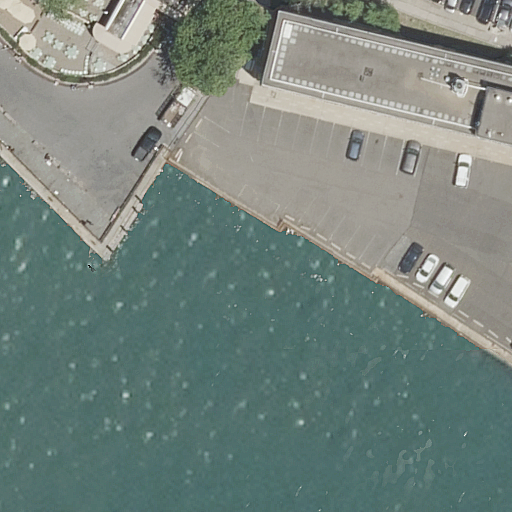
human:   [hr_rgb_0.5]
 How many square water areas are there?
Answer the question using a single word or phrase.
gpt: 0

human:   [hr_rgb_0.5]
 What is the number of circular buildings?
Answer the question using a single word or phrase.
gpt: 0

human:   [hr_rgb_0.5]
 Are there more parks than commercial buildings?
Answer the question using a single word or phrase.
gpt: yes

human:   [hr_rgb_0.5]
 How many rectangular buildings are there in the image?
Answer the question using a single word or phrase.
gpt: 1

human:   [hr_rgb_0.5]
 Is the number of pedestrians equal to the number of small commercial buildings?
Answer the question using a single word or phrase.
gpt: no

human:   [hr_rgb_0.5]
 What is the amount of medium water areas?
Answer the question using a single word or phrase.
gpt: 0

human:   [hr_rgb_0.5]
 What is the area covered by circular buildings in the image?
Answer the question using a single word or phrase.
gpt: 0m2

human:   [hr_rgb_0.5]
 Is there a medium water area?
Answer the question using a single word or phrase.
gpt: no

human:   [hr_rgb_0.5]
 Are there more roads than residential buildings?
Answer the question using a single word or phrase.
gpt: yes

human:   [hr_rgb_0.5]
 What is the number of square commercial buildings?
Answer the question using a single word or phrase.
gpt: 0

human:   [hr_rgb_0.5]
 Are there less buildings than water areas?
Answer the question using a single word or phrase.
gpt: no

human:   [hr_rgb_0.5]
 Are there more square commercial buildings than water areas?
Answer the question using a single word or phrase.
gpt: no

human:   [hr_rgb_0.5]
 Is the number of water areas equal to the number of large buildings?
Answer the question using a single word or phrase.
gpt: no

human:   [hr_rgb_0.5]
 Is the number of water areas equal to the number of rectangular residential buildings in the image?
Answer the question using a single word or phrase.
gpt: yes

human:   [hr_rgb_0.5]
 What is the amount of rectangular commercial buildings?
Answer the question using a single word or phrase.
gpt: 0

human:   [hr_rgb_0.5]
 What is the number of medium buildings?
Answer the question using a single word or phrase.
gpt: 0

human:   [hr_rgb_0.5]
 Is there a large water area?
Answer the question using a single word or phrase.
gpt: yes

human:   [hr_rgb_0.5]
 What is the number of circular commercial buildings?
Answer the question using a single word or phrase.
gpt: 0

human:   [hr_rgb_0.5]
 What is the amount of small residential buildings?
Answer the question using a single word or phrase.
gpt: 0

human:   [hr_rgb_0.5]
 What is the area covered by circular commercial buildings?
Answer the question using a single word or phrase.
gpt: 0m2

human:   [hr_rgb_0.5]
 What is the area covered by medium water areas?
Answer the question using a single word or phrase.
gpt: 0m2

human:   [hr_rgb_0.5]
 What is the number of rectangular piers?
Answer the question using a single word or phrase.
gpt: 1

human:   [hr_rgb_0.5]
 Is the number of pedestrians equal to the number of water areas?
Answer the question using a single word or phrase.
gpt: no

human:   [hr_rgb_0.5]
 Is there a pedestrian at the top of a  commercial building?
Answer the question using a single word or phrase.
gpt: no

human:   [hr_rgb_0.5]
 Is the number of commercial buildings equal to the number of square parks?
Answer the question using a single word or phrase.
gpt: yes

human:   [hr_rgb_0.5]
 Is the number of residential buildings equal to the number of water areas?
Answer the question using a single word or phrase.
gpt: no

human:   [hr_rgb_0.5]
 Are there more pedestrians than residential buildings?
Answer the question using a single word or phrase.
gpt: no

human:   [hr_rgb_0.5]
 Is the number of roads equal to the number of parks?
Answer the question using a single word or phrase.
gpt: no

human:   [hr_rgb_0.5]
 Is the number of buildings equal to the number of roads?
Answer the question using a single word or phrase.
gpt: no

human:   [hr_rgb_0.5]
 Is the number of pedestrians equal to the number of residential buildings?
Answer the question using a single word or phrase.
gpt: yes

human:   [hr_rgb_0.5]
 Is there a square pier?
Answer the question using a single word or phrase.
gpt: no

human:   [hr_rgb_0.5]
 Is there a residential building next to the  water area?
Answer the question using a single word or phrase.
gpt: yes

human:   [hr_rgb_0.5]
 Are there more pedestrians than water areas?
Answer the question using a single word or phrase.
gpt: yes

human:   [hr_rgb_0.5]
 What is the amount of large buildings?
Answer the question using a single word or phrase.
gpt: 2

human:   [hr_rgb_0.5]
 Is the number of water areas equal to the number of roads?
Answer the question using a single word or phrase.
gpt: no

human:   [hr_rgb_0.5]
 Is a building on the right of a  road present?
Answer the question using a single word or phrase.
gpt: yes